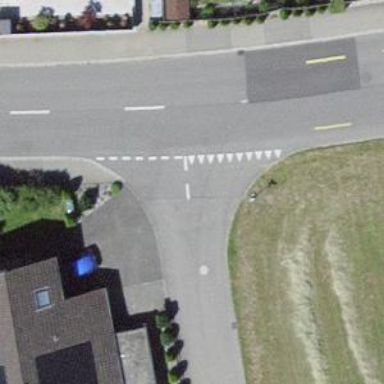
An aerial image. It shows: Road with "give way" sign.